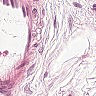
Metastatic tissue present: no